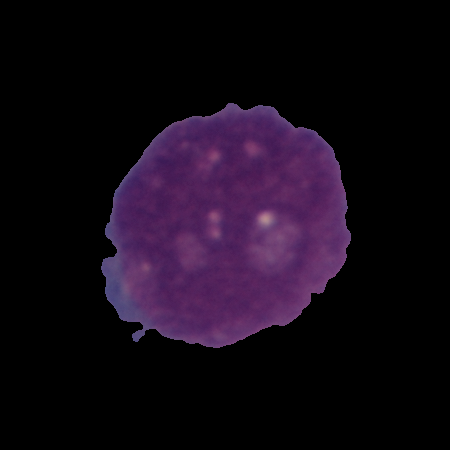
Label: cancer